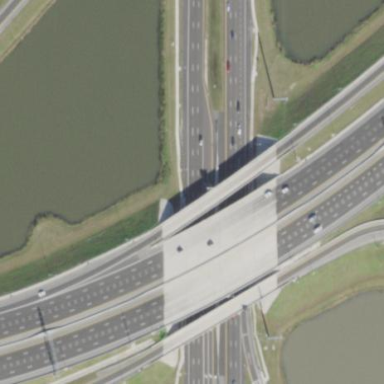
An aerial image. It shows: Man-made bridge.